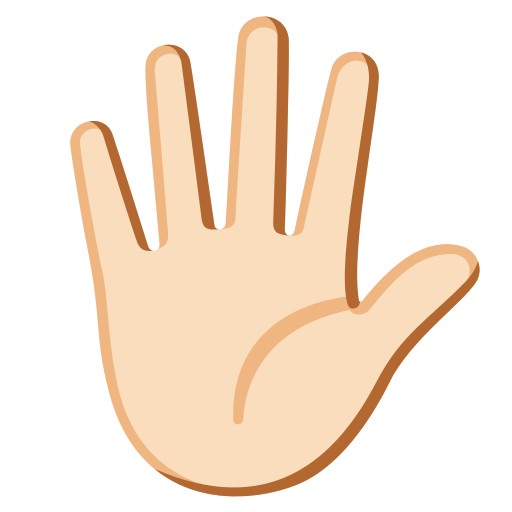
Emoji: 🖐🏻